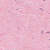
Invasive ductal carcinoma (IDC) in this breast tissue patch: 0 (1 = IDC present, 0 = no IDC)